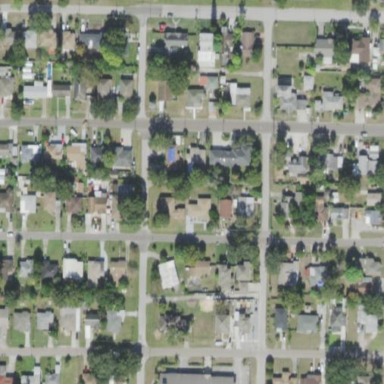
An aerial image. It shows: Single-family residential area.